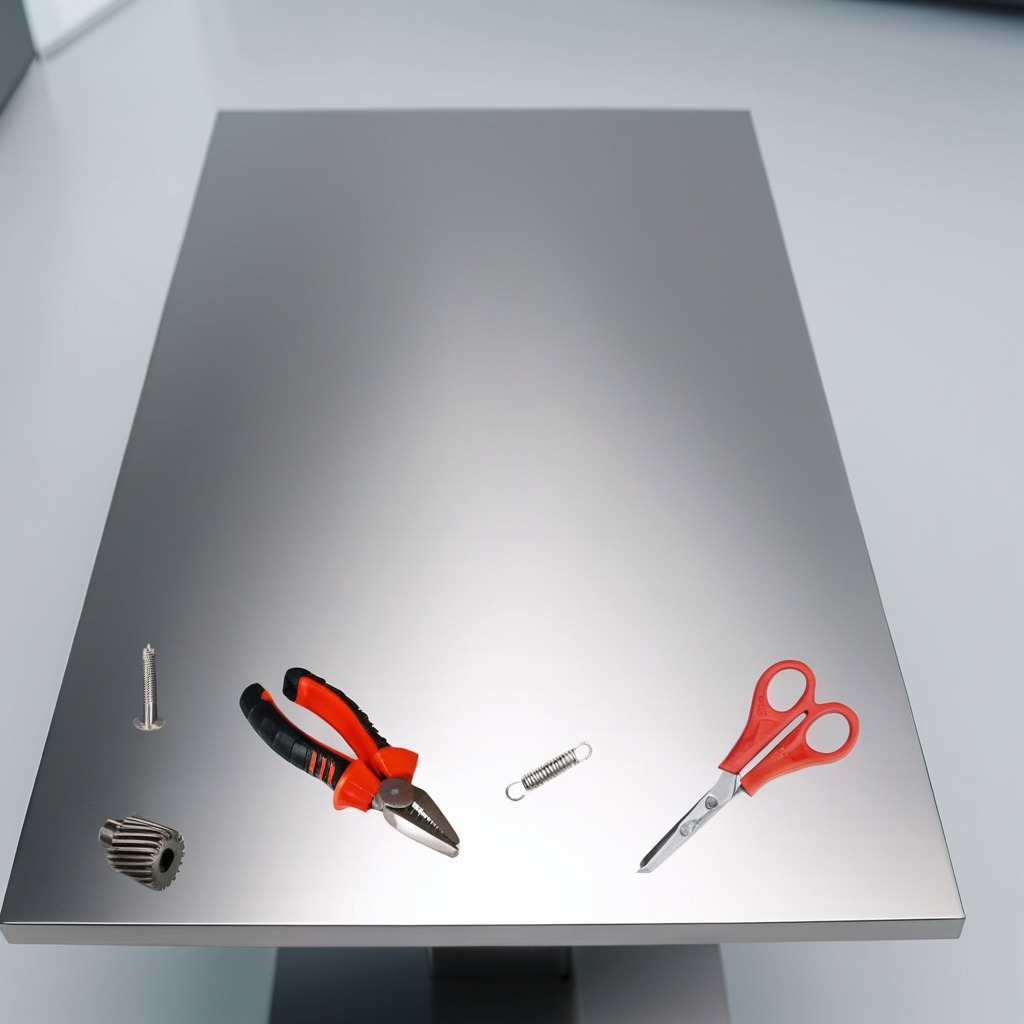
A steel gear with teeth, a metal machine screw, pliers, a coiled metal spring, and a pair of scissors are lying on a stainless steel table in a high-end prototyping lab.